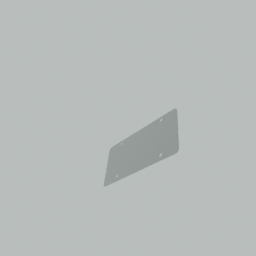
Label: mechanical